Question: Is there any widget like TextView which contains a cross button, or is there any property for TextView by which it is created automatically? I want the cross button to delete whatever text written in TextView.Here is snap shot of what I want.

Fisrt image is selected textview and second which I want to delete
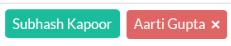
Answer: There is a library for your need. It has cool buttons and much more.
Check out <URL>
How to use it :-
'''
<com.beardedhen.androidbootstrap.BootstrapButton
android:layout_width="wrap_content"
android:layout_height="wrap_content"
android:layout_margin="10dp"
android:text="Success"
bootstrapbutton:bb_icon_right="fa-android"
bootstrapbutton:bb_type="success"
/>
'''